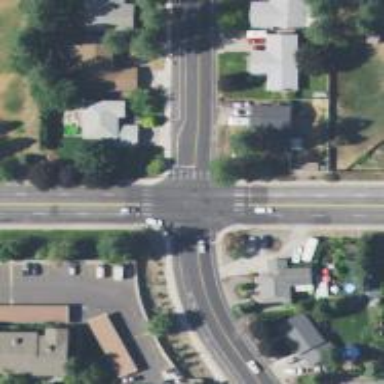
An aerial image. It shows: Unmarked crossing on the road.